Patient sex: M
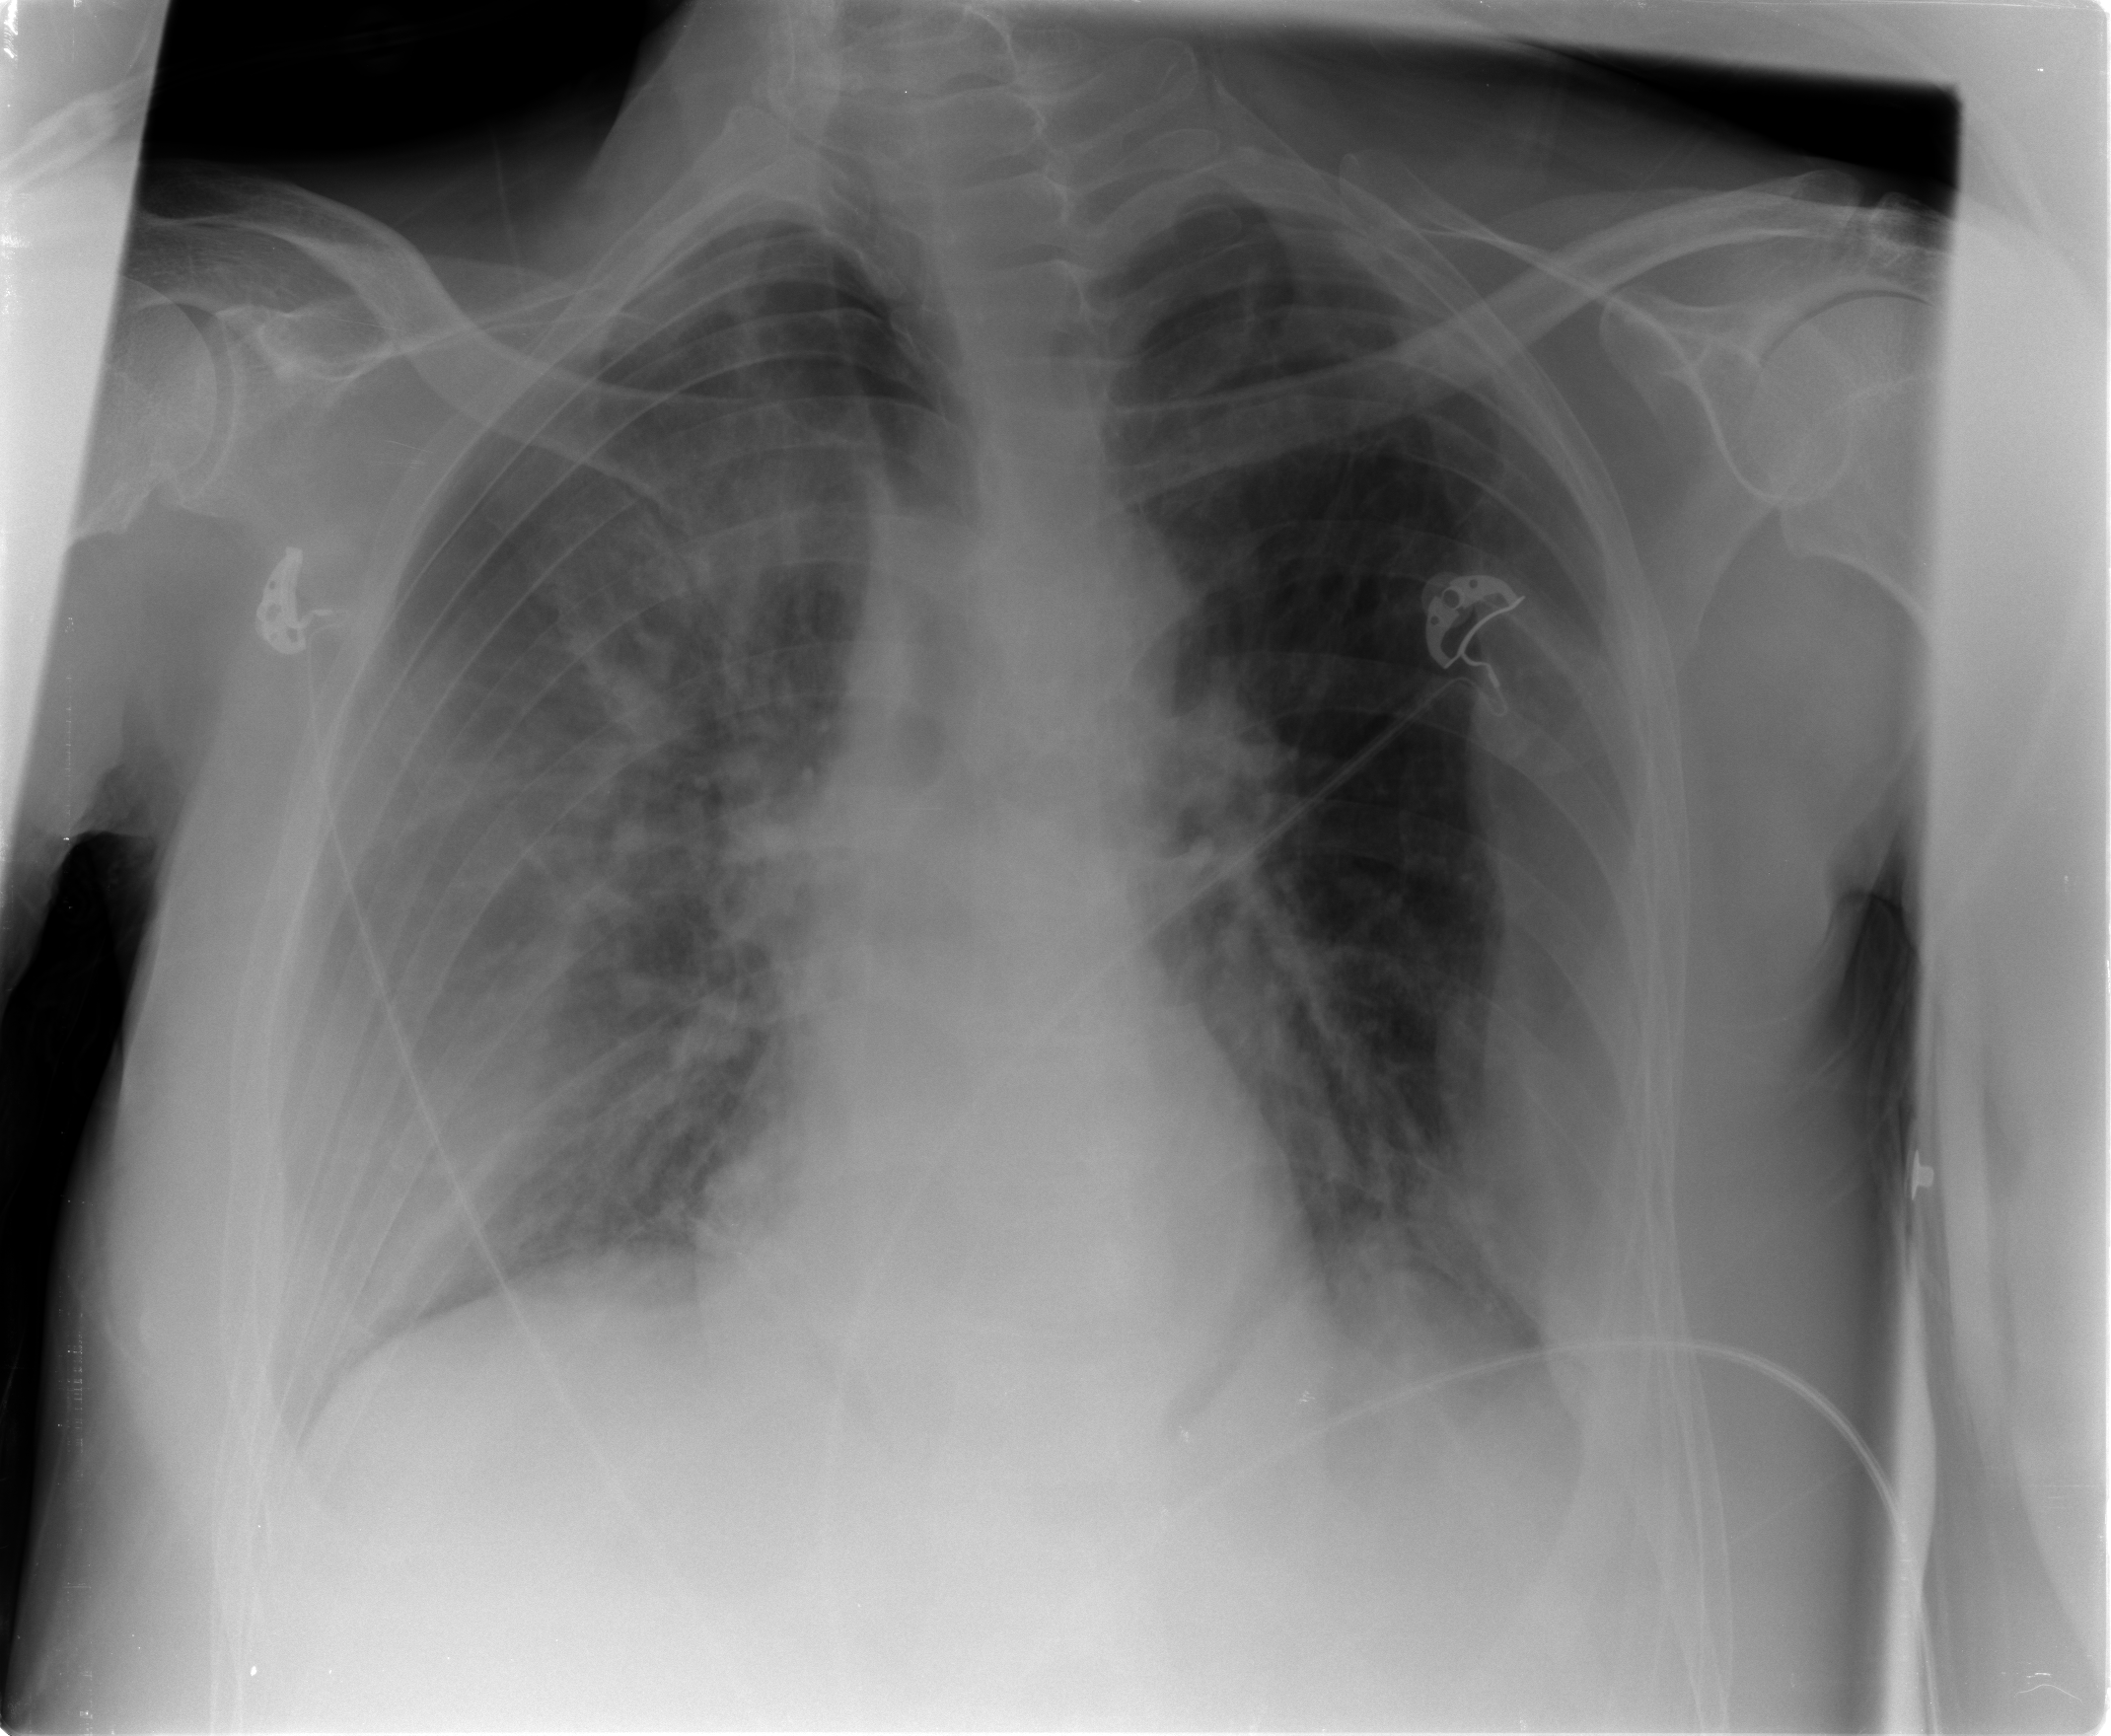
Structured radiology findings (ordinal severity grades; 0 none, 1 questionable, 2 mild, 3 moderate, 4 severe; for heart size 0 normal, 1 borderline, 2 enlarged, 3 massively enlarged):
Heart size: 0
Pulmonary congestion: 2
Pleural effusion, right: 0
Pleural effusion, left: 0
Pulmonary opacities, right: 0
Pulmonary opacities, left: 0
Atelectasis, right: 2
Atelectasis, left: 2